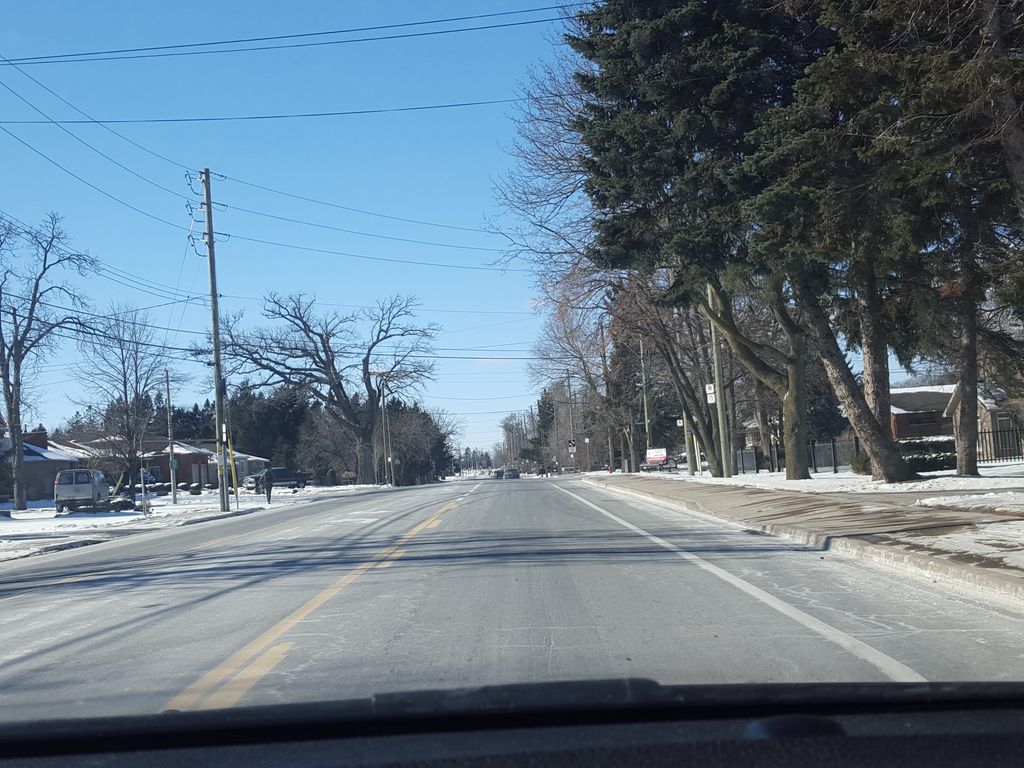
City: hamilton